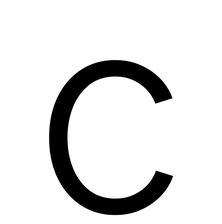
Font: Inter_Light